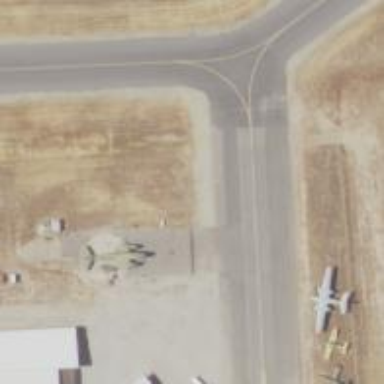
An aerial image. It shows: Asphalt taxiway at the airport.